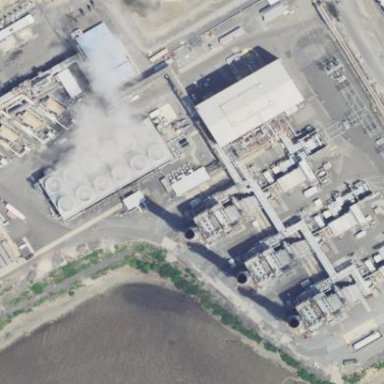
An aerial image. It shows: Industrial area with power plant.